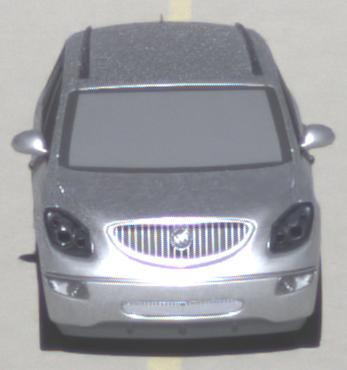
Make: Buick
Model: Enclave
Detailed model: GMT967
Model produced from: 2007
Model produced until: 2017
Doors: 5
Color: white
Road condition: dry road
Daytime: morning or afternoon
Contrast: high contrast